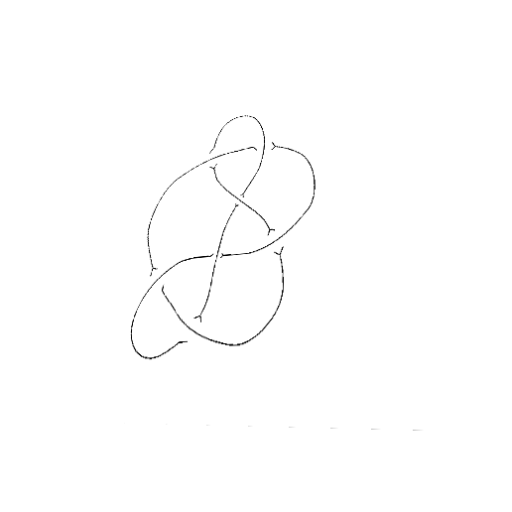
Crossing number: 7